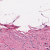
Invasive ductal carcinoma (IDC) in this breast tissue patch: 0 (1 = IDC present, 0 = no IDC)